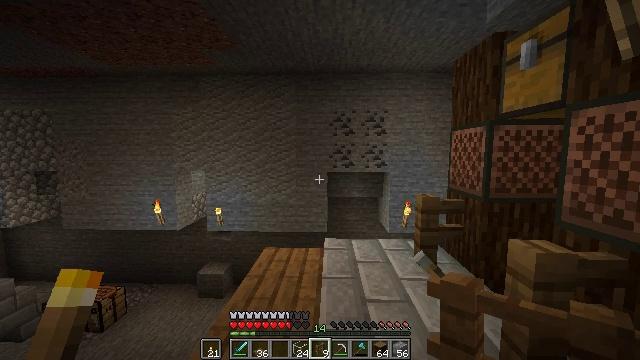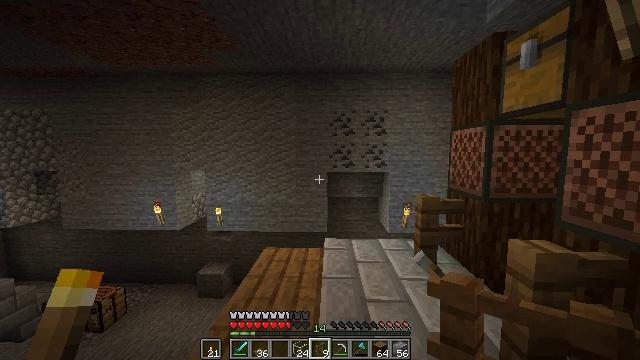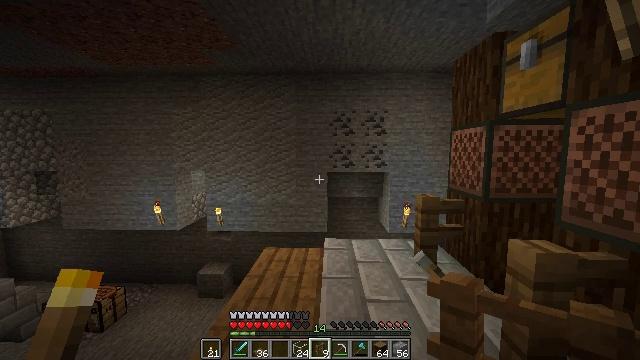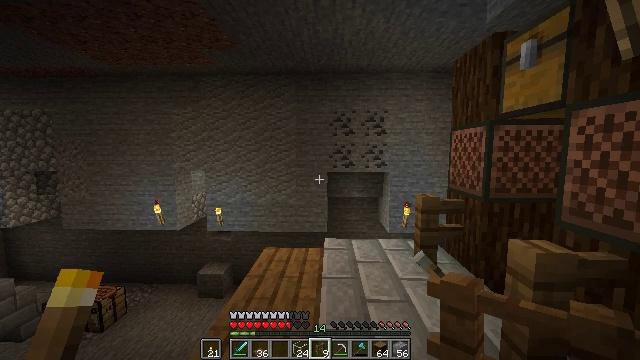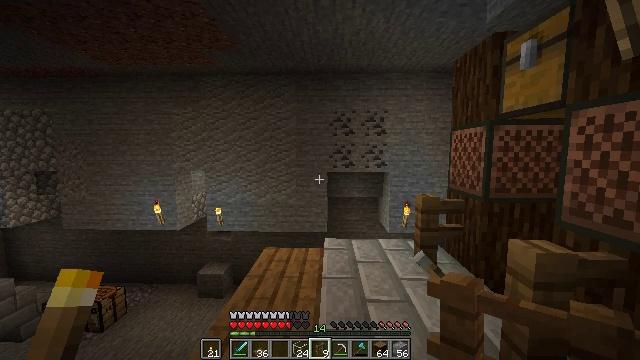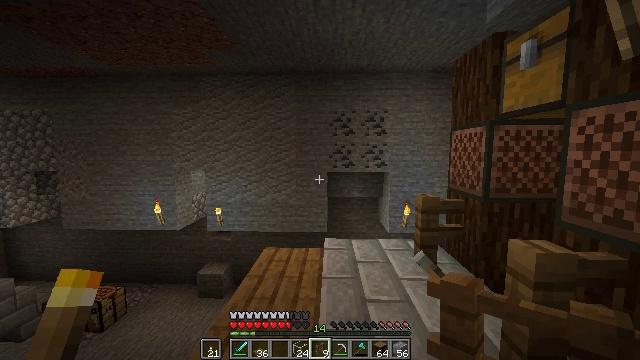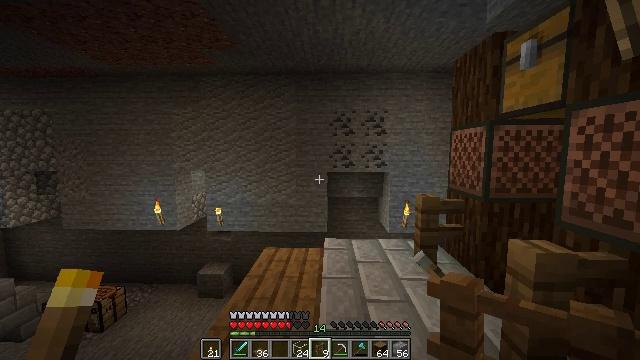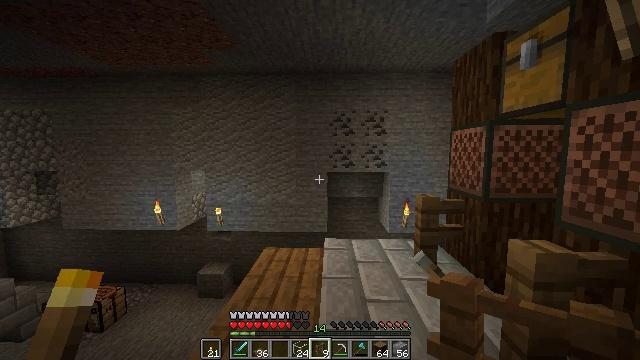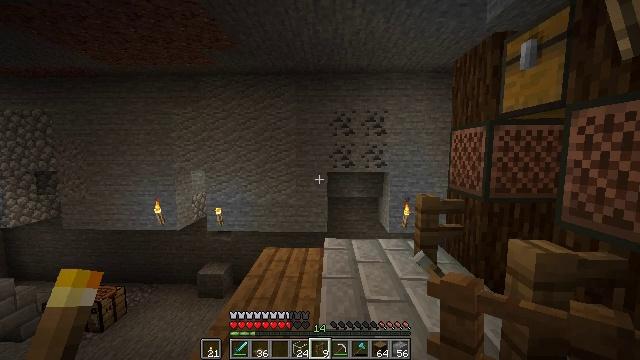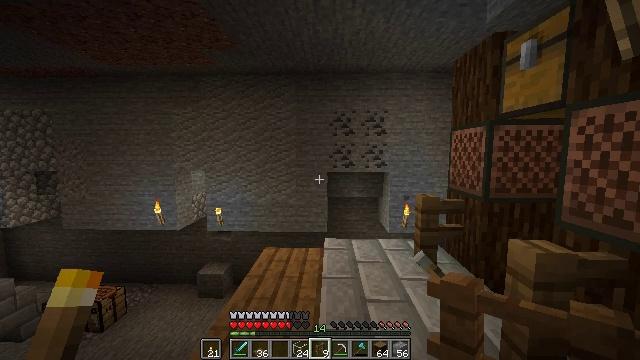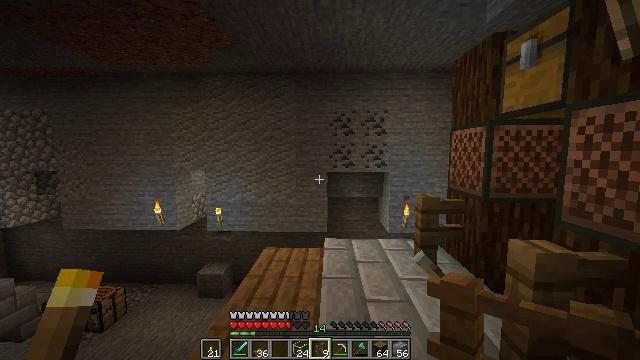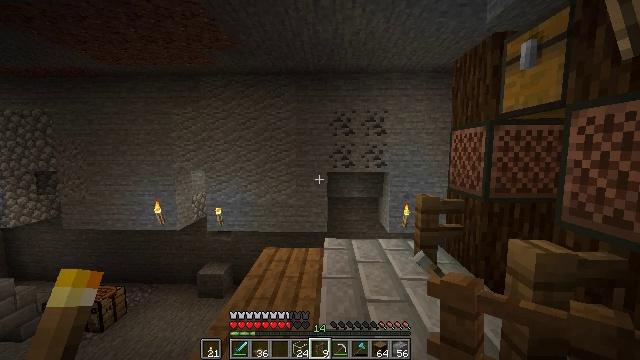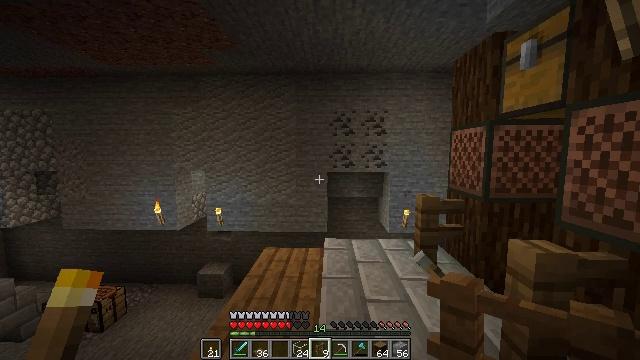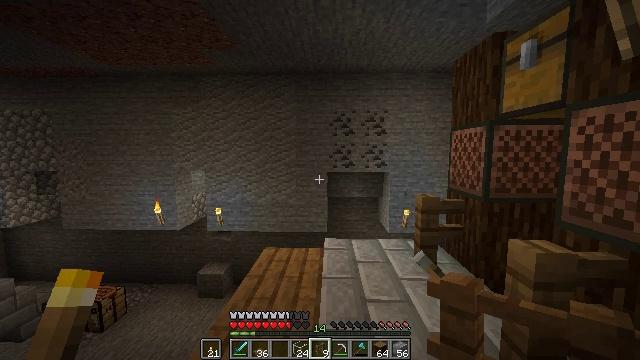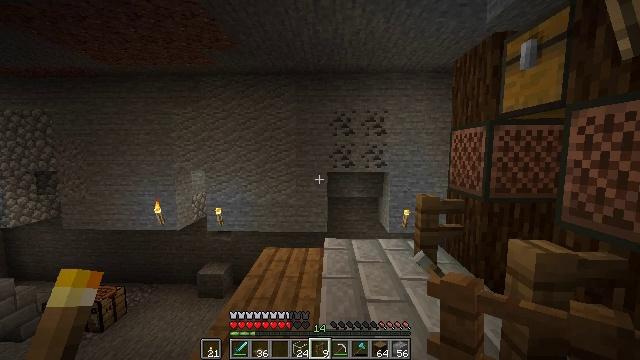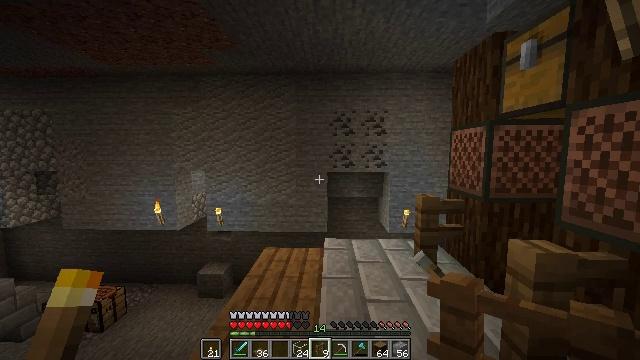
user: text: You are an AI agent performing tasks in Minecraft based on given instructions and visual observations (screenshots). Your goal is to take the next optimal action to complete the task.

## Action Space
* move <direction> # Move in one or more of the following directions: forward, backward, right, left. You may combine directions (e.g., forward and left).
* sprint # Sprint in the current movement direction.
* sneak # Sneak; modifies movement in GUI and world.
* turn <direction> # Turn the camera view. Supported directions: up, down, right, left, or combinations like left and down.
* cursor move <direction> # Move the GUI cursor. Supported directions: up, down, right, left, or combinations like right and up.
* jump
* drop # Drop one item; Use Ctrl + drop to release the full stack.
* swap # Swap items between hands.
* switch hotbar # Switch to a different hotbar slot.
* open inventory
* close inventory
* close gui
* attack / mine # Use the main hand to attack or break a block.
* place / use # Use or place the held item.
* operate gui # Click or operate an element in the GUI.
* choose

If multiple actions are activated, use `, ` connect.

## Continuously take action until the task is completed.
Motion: motion action
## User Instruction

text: Use the crafting grid to obtain spruce stairs from planks.
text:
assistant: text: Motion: no_op
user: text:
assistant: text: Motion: no_op
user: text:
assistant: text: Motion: no_op
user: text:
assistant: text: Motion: no_op
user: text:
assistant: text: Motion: no_op
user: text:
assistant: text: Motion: no_op
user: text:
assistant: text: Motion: no_op
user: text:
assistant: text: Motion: no_op
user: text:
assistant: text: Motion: no_op
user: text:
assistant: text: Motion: no_op
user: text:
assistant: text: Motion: no_op
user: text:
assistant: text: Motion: no_op
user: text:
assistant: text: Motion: no_op
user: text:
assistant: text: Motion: no_op
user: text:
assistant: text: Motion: no_op
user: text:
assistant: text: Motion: no_op
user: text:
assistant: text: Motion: no_op
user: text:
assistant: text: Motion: no_op
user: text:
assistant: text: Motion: no_op
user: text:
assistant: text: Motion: no_op
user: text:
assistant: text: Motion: no_op
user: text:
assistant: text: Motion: no_op
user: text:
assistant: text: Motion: no_op
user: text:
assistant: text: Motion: no_op
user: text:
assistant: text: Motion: no_op
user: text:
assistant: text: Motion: no_op
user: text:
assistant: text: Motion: no_op
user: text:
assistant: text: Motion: no_op
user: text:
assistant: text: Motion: no_op
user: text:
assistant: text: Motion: no_op